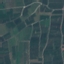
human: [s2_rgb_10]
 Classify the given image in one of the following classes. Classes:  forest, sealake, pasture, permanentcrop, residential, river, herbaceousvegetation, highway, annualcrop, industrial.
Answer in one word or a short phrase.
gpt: PermanentCrop